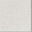
Piece: xx